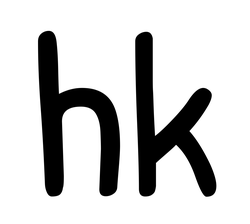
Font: PatrickHand-Regular